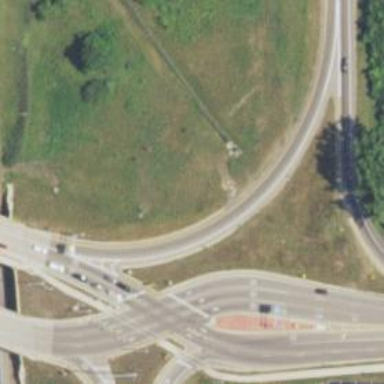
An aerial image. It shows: Motorway link at Diverging Diamond Interchange (DDI) junction.